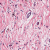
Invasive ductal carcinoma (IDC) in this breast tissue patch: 0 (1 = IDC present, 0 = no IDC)